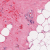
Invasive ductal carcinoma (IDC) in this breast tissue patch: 0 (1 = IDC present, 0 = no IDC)